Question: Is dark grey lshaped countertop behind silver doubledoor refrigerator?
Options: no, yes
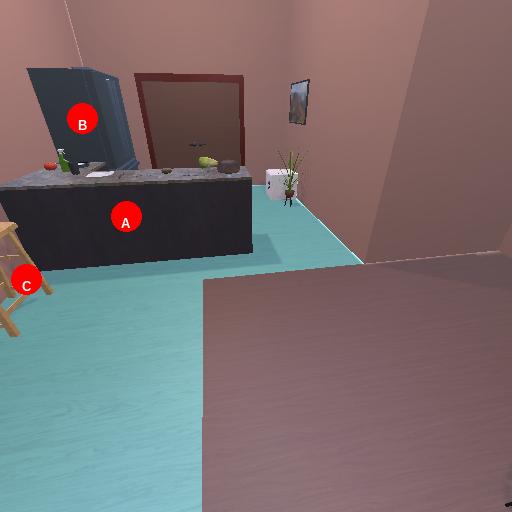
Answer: no